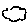
Label: cloud